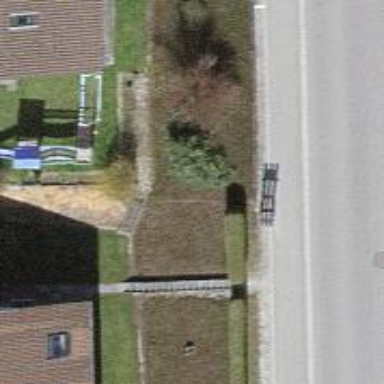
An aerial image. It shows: Hedge acting as barrier.